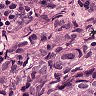
Metastatic tissue present: yes